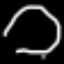
Label: frog